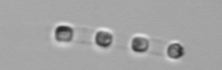
Label: Skeletonema